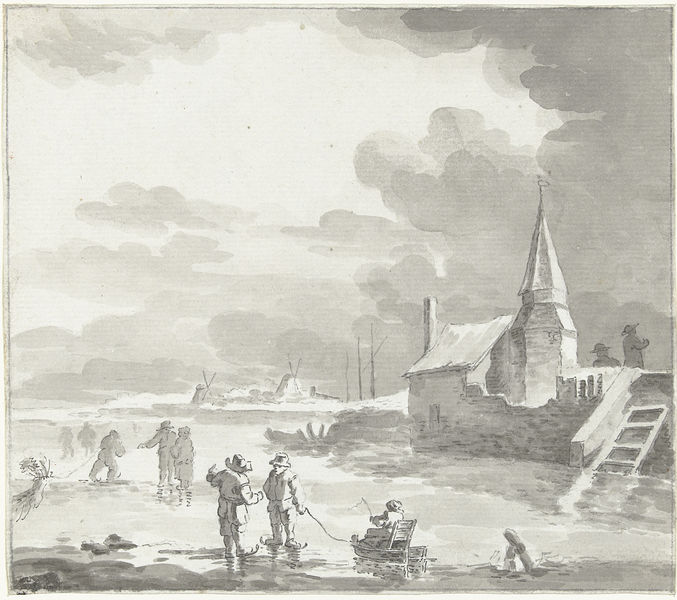
Titel: Winterlandschap met schaatsenrijders
Künstler: Jacob Ernst Marcus
Standort: Amsterdam
Institution: Rijksmuseum
Schlagwörter: feder, himmel, wolken, menschen, see, hüte, männer, skizze, zeichnung, eis, schnee, niederlande, horizont, mühle, spiegelung, windmühle, kanal, kirche, kind, turm, windmühlen, mauer, nebel, winter, fluß, leiter, treppe, stufen, schlitten, schlittschuhe, eislauf, schlittschuhlauf